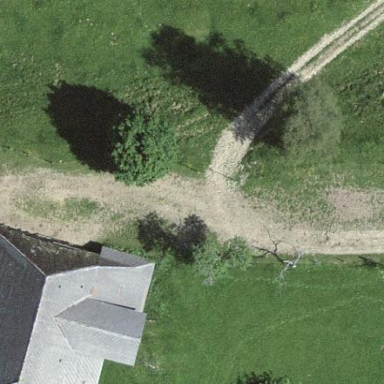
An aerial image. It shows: Farm building.